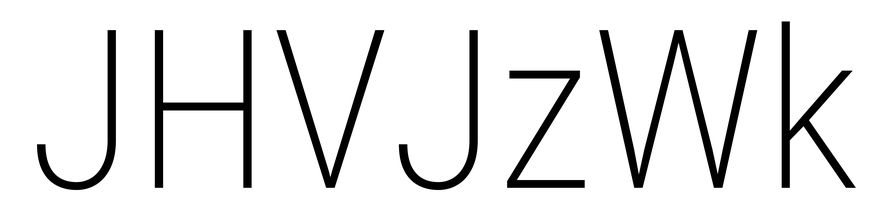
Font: Roboto_Condensed_ExtraLight